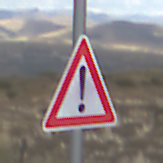
Verkehrszeichen: Gefahrenstelle
Umgebung: Outdoor, Nature
Tageszeit: Midday
Wetter: PartlyCloudy
Licht: Natural
Jahreszeit: NotSpecified
Kontrast: LowContrast